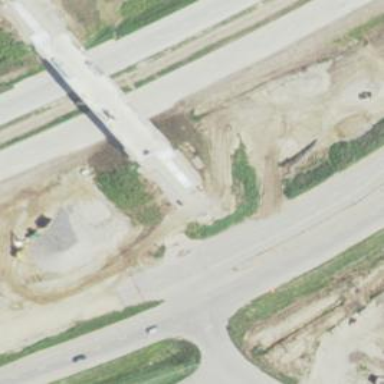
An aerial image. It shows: Secondary road crossing bridge.